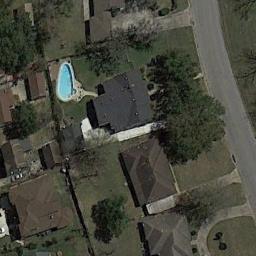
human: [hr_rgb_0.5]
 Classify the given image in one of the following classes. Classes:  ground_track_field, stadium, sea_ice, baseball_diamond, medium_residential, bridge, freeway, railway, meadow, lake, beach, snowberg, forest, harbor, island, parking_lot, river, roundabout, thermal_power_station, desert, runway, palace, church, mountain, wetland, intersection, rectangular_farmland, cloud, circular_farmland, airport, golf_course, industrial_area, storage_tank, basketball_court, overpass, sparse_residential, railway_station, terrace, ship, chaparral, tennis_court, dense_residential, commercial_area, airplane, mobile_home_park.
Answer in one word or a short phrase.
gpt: medium_residential